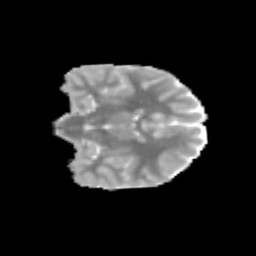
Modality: MD
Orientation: coronal
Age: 10
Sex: female
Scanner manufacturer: siemens
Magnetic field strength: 3 T
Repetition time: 3.8 s
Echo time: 0.07 s